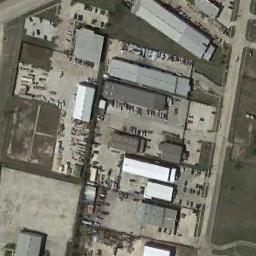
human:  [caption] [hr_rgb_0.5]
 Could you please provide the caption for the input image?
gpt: There are many houses of different shapes and sizes in the industrial zone .

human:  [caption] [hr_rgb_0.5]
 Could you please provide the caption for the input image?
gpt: The industrial area has lots of industrial equipment, Some workshops and green areas .

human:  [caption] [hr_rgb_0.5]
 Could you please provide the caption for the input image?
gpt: There are many paths around the industrial area .

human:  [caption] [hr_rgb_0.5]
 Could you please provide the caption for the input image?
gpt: In an industrial area, There are neatly planned factories and roads, Green belts, And parking lots for cars .

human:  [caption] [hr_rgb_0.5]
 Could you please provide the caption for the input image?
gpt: There are some gray buildings and white buildings on the industrial area .